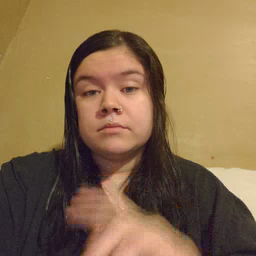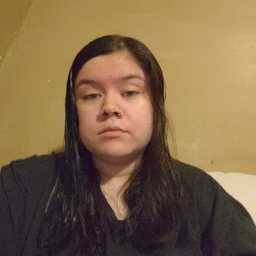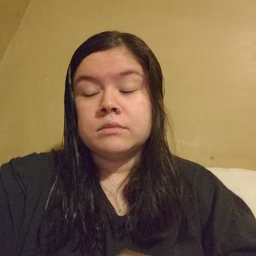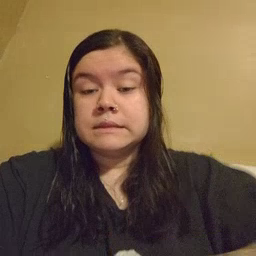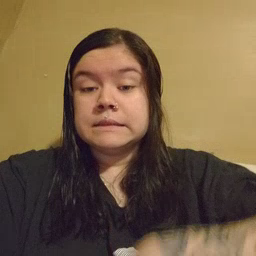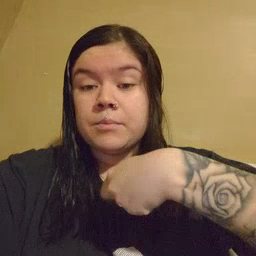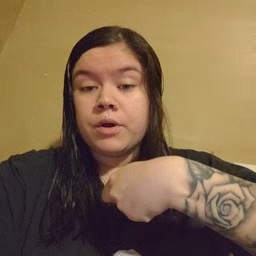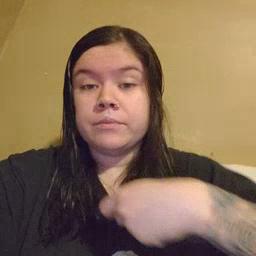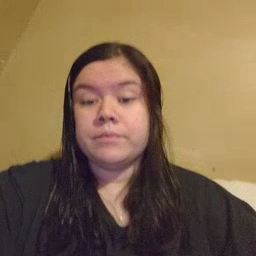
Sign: zipper